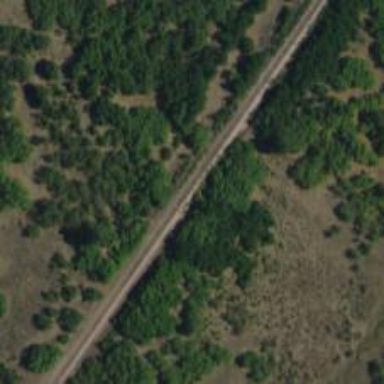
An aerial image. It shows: Preserved narrow gauge railway.